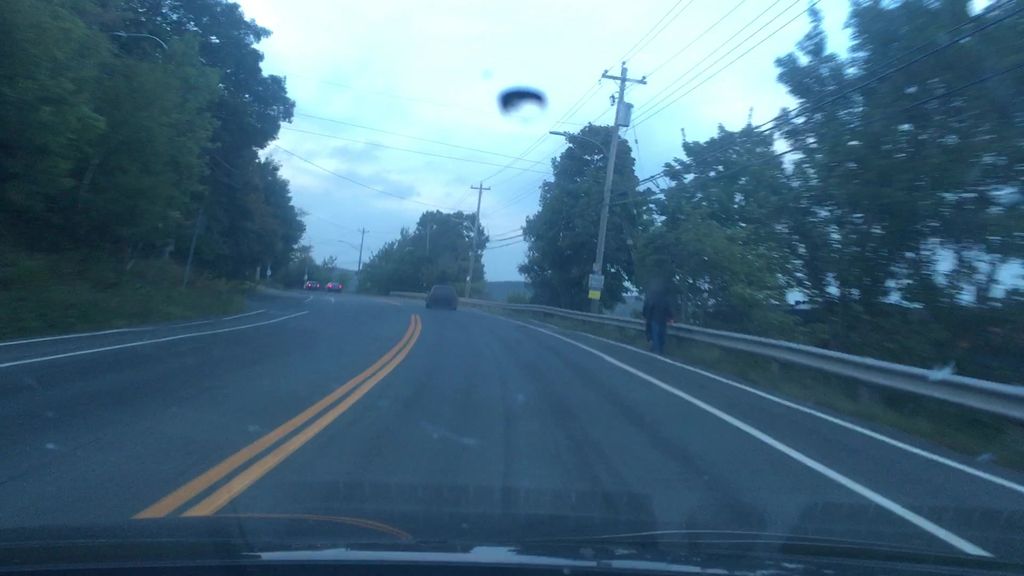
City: halifax